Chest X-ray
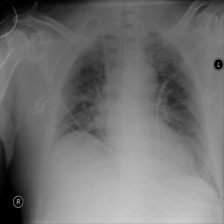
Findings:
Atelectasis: negative
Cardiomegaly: negative
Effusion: negative
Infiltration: negative
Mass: negative
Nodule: negative
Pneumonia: negative
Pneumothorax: negative
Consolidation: negative
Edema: positive
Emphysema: negative
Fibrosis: negative
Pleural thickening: negative
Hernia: negative